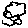
Label: cloud